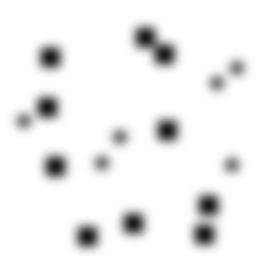
Squares: 10
Triangles: 0
Stars: 6
Total shapes: 16